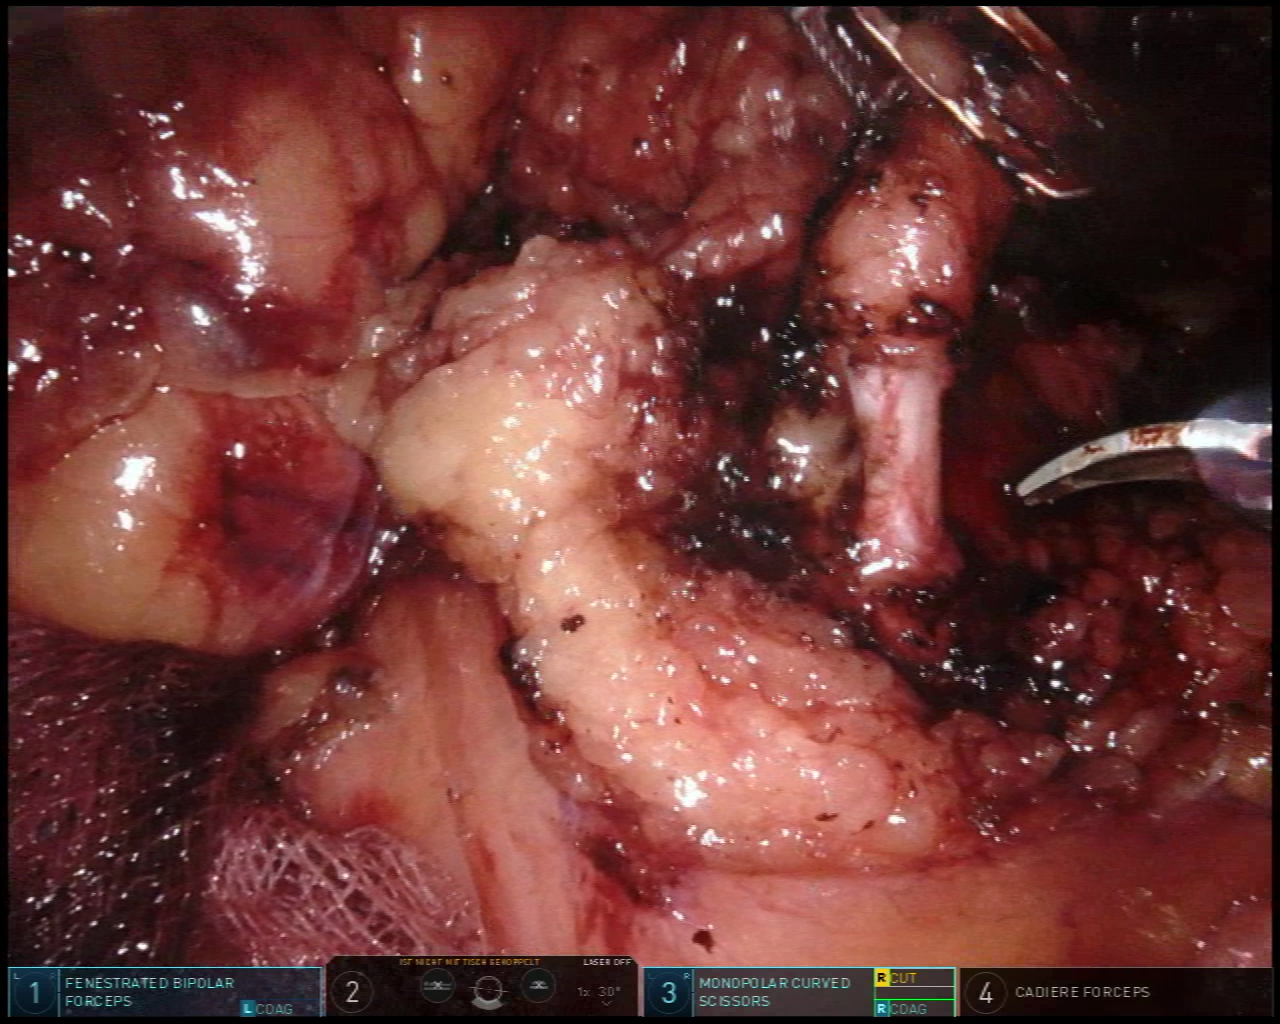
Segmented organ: inferior_mesenteric_artery
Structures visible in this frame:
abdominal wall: no
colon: no
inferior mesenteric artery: yes
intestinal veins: no
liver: no
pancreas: no
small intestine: no
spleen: no
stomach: no
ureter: no
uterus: no
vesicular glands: no